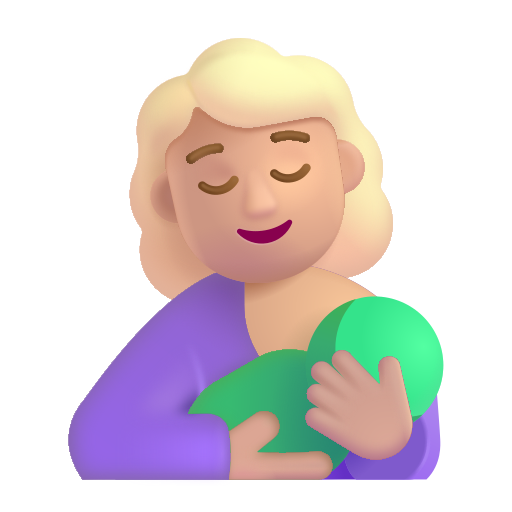
breast feeding color  light